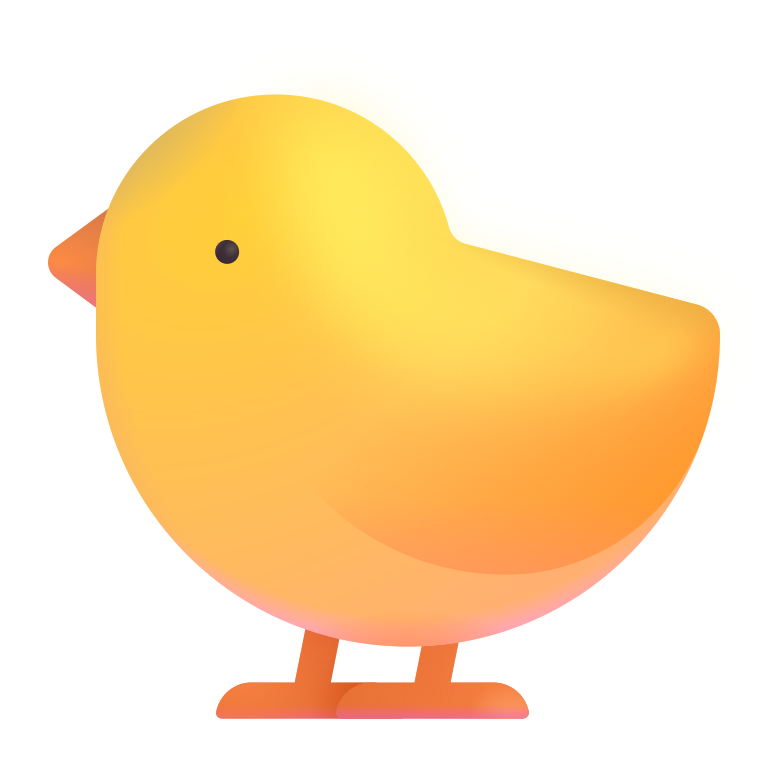
baby chick color